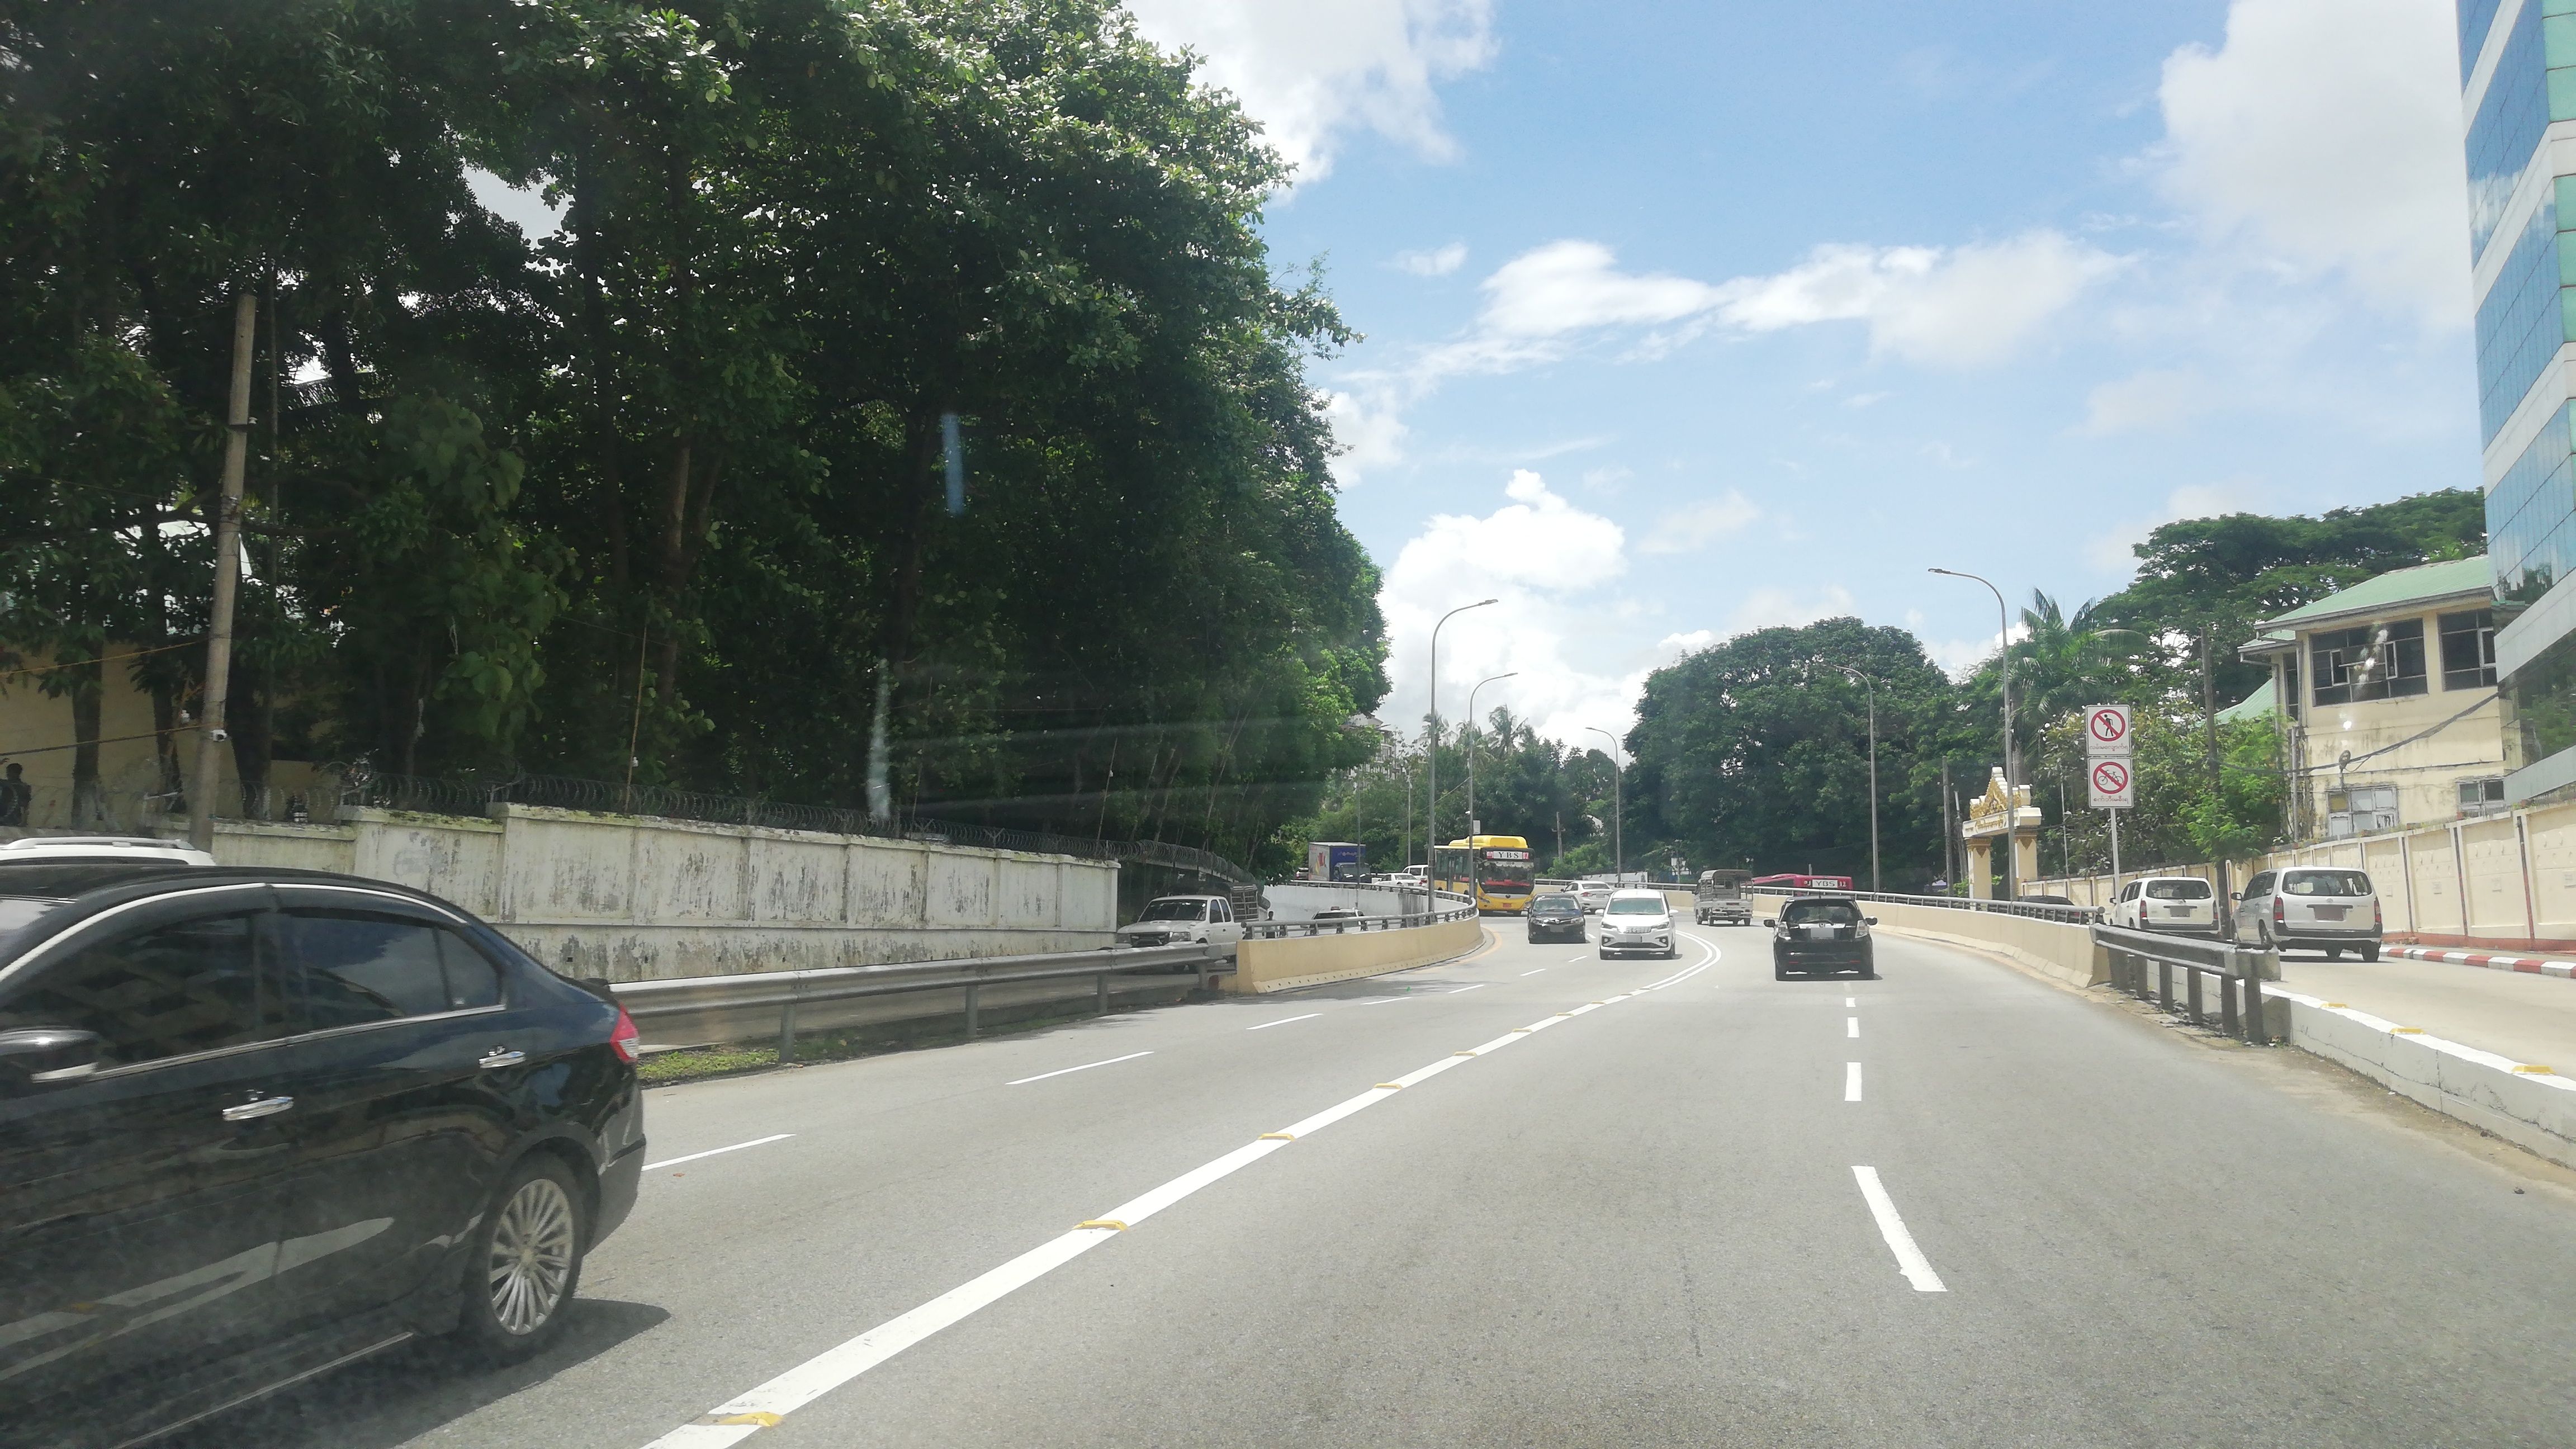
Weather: clear
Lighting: day
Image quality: good
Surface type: driving surface
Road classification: primary, secondary
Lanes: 3
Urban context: urban centre
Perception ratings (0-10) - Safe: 2.13, Lively: 3.29, Beautiful: 8.29, Boring: 4.76, Depressing: 3.75, Wealthy: 5.54